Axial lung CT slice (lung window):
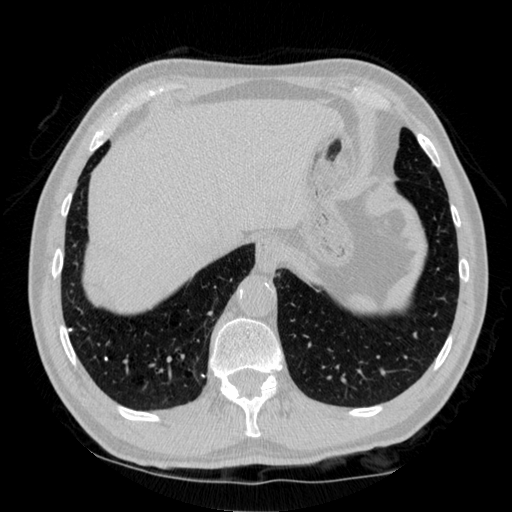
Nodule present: no